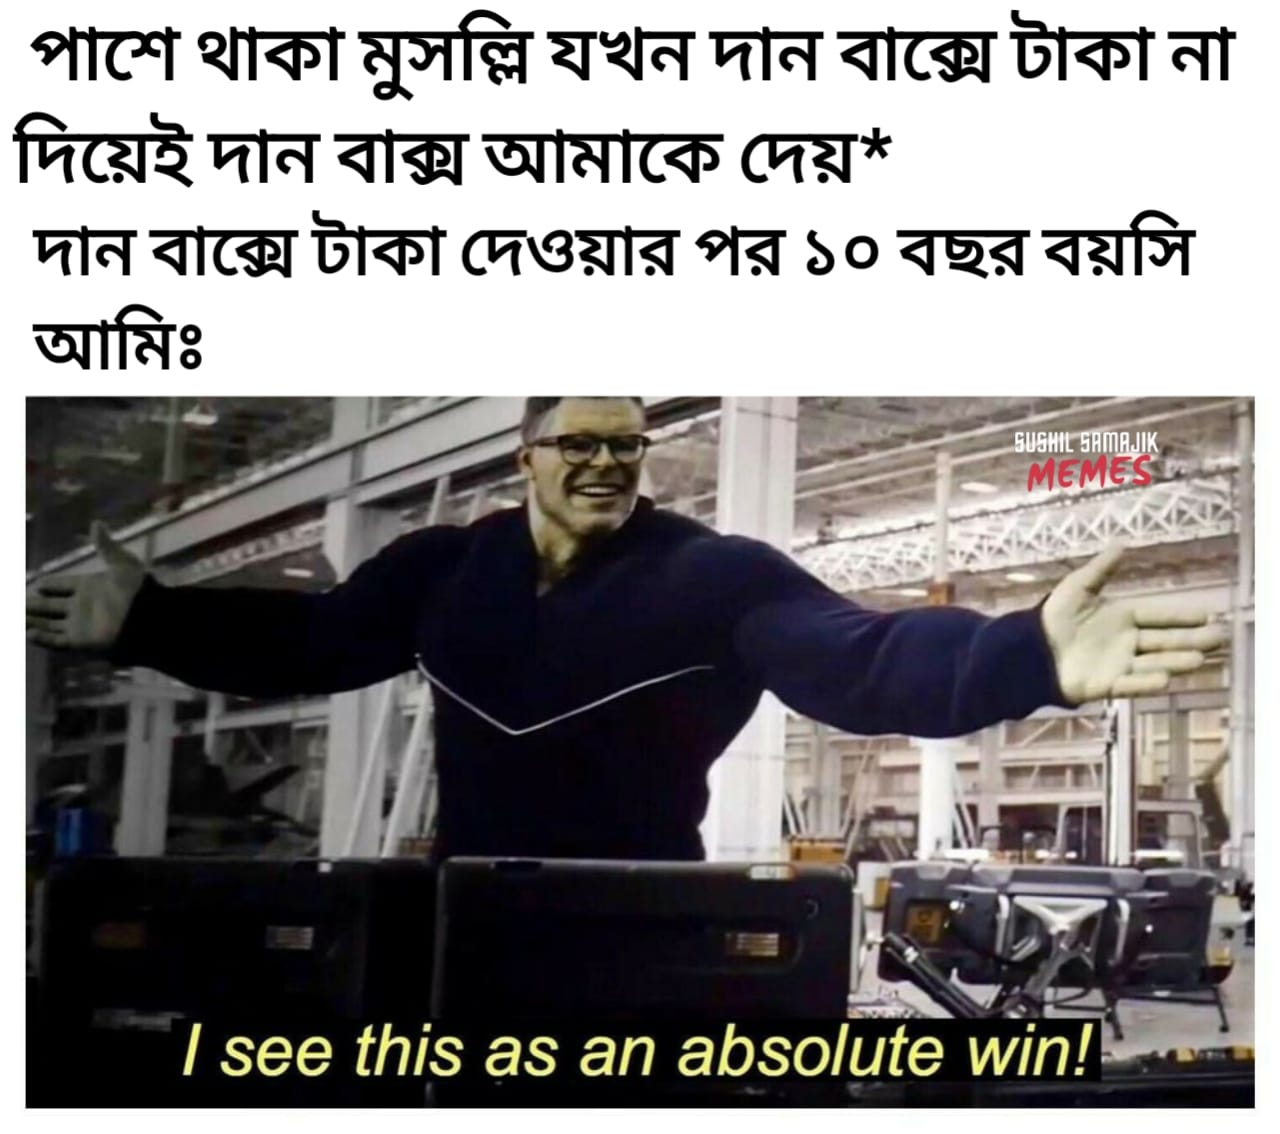
Caption: পাশে থাকা মুসল্লি যখন দান বাক্সে টাকা না দিয়েই দান বাক্স আমাকে দেয়*     দান বাক্সে টাকা দেওয়ার পর ১০ বছর বয়সি    আমিঃ    I see this is an absolute win !
Label: non-hate